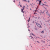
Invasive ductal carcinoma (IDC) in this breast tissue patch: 0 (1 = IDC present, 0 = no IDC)